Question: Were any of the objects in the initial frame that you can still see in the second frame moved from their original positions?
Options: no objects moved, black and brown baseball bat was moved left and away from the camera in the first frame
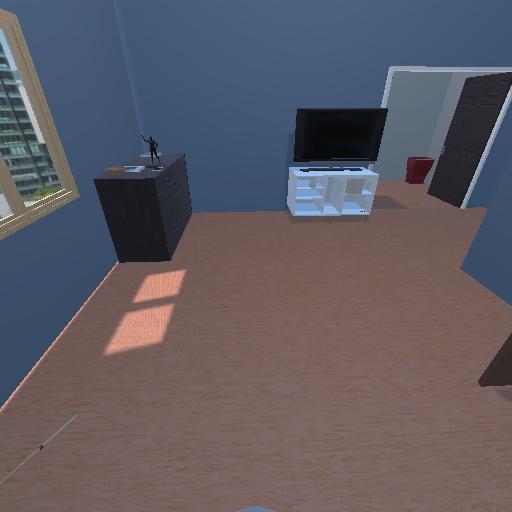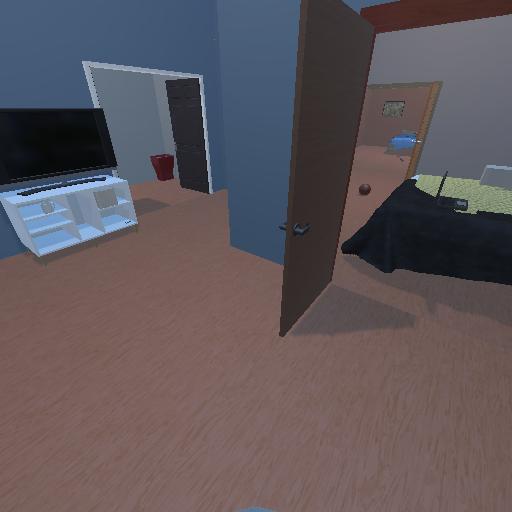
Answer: no objects moved